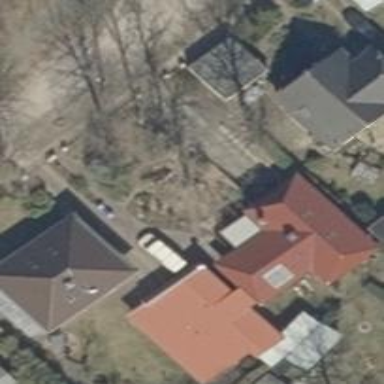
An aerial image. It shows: House with hipped roof.